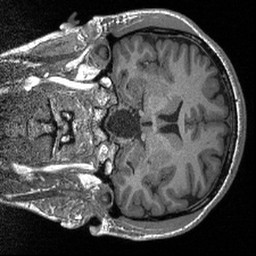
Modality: T1w
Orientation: coronal
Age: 24
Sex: female